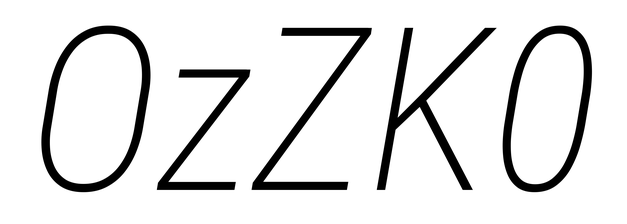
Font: Roboto-Italic_Condensed_ExtraLight_Italic